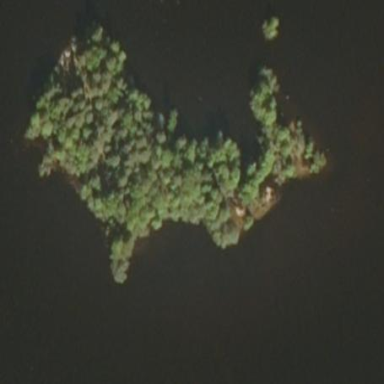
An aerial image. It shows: Image showing island.